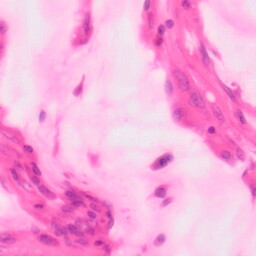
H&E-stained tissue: Colon